Question: firstly let me explain that I fully understand why this 'InvalidOperationException' has been thrown and that I am simply looking for a way to avoid it from being thrown. There is a call to 'System.Linq.Enumerable.SingleOrDefault()' that I can see in the Visual Studio 2010 Call Stack window. However, the call is in external 'Linq2Sql' code, so I have no access to change it.

(Sorry, you may need to zoom in to see this image properly)
The last internal code call before execution goes external is found in the application 'dbml.designer.cs' file which I do have access to, but still cannot edit because it updates automatically and loses custom changes. It is in a ('Linq2Sql') property setter for one of the database tables used in the application and it appears that the problem is caused by the call to the '_DbAudioTrackContributors.Entity' object:
'''
public DbAudioTrackContributor DbAudioTrackContributors
{
get
{
return this._DbAudioTrackContributors.Entity;
}
set
{
// This is the last internal line before the Exception
DbAudioTrackContributor previousValue = this._DbAudioTrackContributors.Entity;
// Execution never reaches here
if (((previousValue != value) ||
(this._DbAudioTrackContributors.HasLoadedOrAssignedValue == false)))
{
this.SendPropertyChanging();
if ((previousValue != null))
{
this._DbAudioTrackContributors.Entity = null;
previousValue.DbAudioTrack = null;
}
this._DbAudioTrackContributors.Entity = value;
if ((value != null))
{
value.DbAudioTrack = this;
}
this.SendPropertyChanged("DbAudioTrackContributors");
}
}
}
'''
If anyone has a way to provide me with the internal code for the 'EntityRef<TEntity>' struct (or even just the 'Entity' property), this could possibly help me to work out what is causing the problem.
The last line of my own code before the 'InvalidOperationException' is thrown is a call to 'dataContext.SubmitChanges()':
'''
public int UpdateAudioTrack(AudioTrack audioTrack)
{
using (TransactionScope transactionScope = new TransactionScope())
{
using (MidasDataContext dataContext = DataContext)
{
DbAudioTrack dbAudioTrack = dataContext.DbAudioTracks.Where(
g => g.Id == audioTrack.Id).FirstOrDefault();
if (dbAudioTrack == null) return -1;
CopyToDbAudioTrack(audioTrack, dbAudioTrack);
UpdateAudioTrackContributors(dataContext, audioTrack);
// This is the last line of my code before the Exception
dataContext.SubmitChanges(ConflictMode.FailOnFirstConflict);
// Execution never reaches here
transactionScope.Complete();
return 0;
}
}
}
'''
The 'CopyToDbAudioTrack' method simply copies all of the property values from the 'AudioTrack' object to the 'Linq2Sql' generated 'DbAudioTrack' object and the 'UpdateAudioTrackContributors' method is shown below.
'''
private void UpdateAudioTrackContributors(MidasDataContext dataContext, AudioTrack audioTrack)
{
DataList<Label> labels = new DataList<Label>(
audioTrack.Labels.Except(audioTrack.OriginalState.Labels));
if (labels.Count > 0) AddAudioTrackContributors(dataContext, audioTrack, labels);
labels = new DataList<Label>(audioTrack.OriginalState.Labels.Except(audioTrack.Labels));
if (labels.Count > 0) DeleteAudioTrackContributors(dataContext, audioTrack, labels);
}
'''
This method simply finds the 'Label' objects that have changed and either adds or deletes them in the 'AudioTrackContributors' database table. This table seems to be the root of the problem as it disappears if this code is commented out. However, this method correctly selects the objects to add or delete, so I am still confused. The 'AddAudioTrackContributors' method basically calls the code shown below and the 'DeleteAudioTrackContributors' code is shown below that:
'''
List<DbAudioTrackContributor> dbAudioTrackContributors = new List<DbAudioTrackContributor>();
foreach (T dataListEntry in dataList)
{
DbAudioTrackContributor dbAudioTrackContributor = new DbAudioTrackContributor();
CopyToDbAudioTrackContributor(audioTrack, dataListEntry, dbAudioTrackContributor, contributorType);
dbAudioTrackContributors.Add(dbAudioTrackContributor);
}
dataContext.DbAudioTrackContributors.InsertAllOnSubmit(dbAudioTrackContributors);
'''
'DeleteAudioTrackContributors':
'''
List<DbAudioTrackContributor> dbAudioTrackContributors = new List<DbAudioTrackContributor>();
foreach (T dataListEntry in dataList)
{
DbAudioTrackContributor dbAudioTrackContributor = dataContext.DbAudioTrackContributors.Where(d => d.DataListId == dataListEntry.Id && d.AudioTrackId == audioTrack.Id).FirstOrDefault();
if (dbAudioTrackContributor != null) dbAudioTrackContributors.Add(dbAudioTrackContributor);
}
dataContext.DbAudioTrackContributors.DeleteAllOnSubmit(dbAudioTrackContributors);
'''
Again, stepping through the code during execution shows that the above code also correctly selects the right objects to delete. As I can't see any problems in my code, I don't know where to look next.
If anyone has any ideas on how to proceed, I would be very glad to hear them. Many thanks in advance.
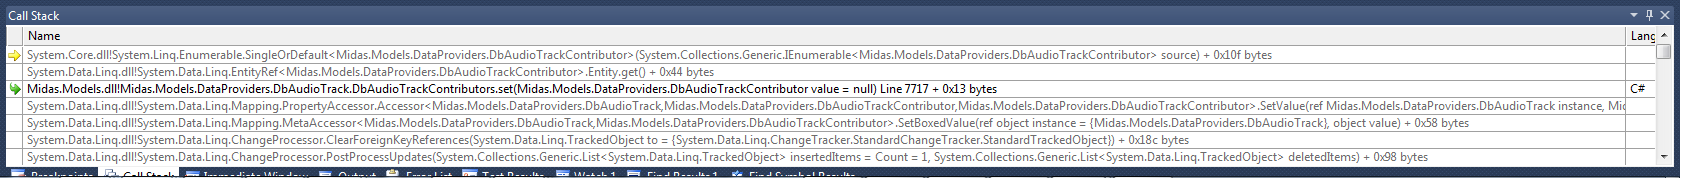
Answer: Ok, so this was a hideous problem with no clear clues as to the actual cause. It turned out to be the definition of the 'DbAudioTrackContributor' table in the 'Linq2Sql' dbml file.
Luckily, I also had a 'DbMasterTrackContributor' table which did not suffer from the same error. After comparing all of my code that related to the two tables and this update, I could find no differences. Then, I decided to look at the 'Linq2Sql' generated designer code and noticed a difference between the two table definitions.
The 'DbAudioTrackContributor' table was registered as an 'EntityRef<DbAudioTrackContributor>' whereas the working 'DbMasterTrackContributor' table was registered as an 'EntitySet<DbMasterTrackContributor>'.
After looking online at the differences between them, it turned out that 'EntityRef<T>' is used for one to one relationships and 'EntitySet<T>' is used for one to many and many to many relationships. I therefore suspected that they should both have been declared as 'EntitySet<T>', so I deleted the table from the dbml file and then re-added it.
After doing this, it began to work again! So I learnt a valuable lesson: If I have a dbml related error, first try removing and re-adding the suspect table(s) from the dbml file.